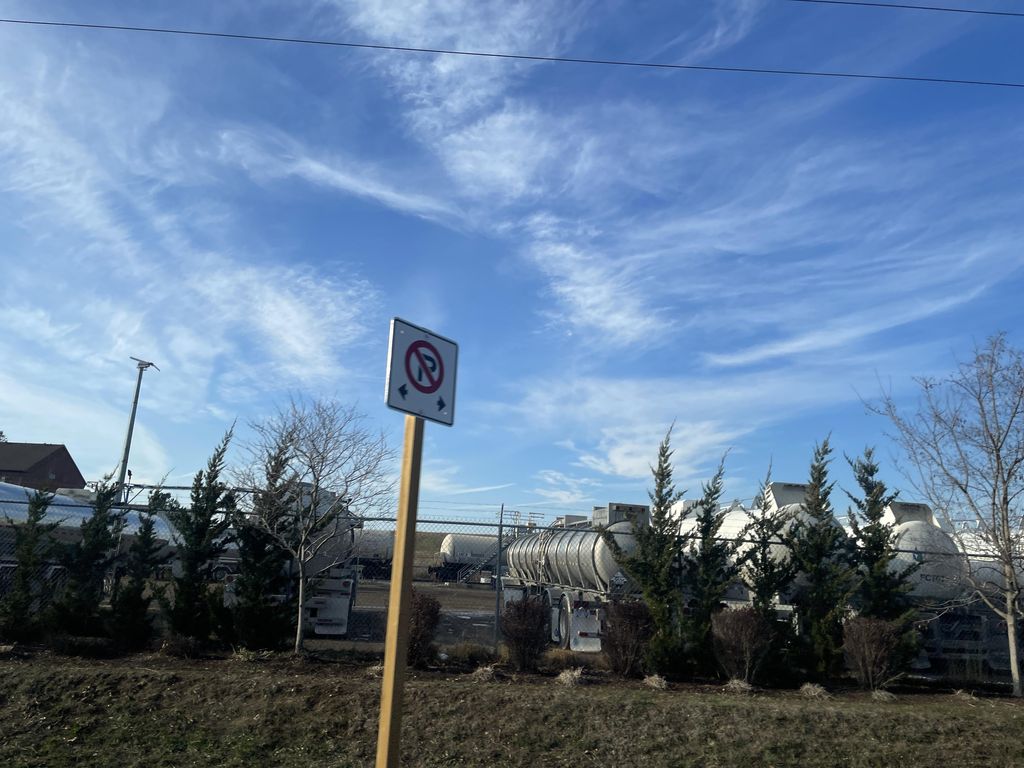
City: kitchener-waterloo